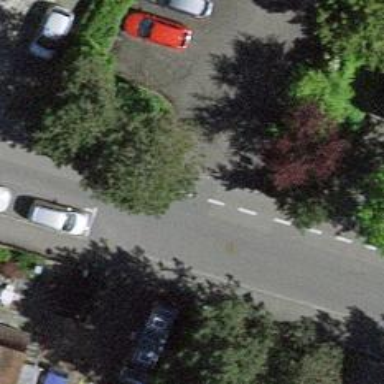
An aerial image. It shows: Residential road with opposite cycleway.